Field crop: tomato
Growth stage: 1
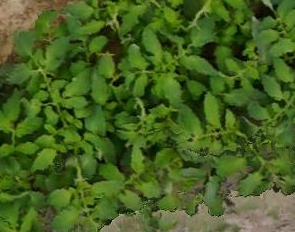
Species: tomato